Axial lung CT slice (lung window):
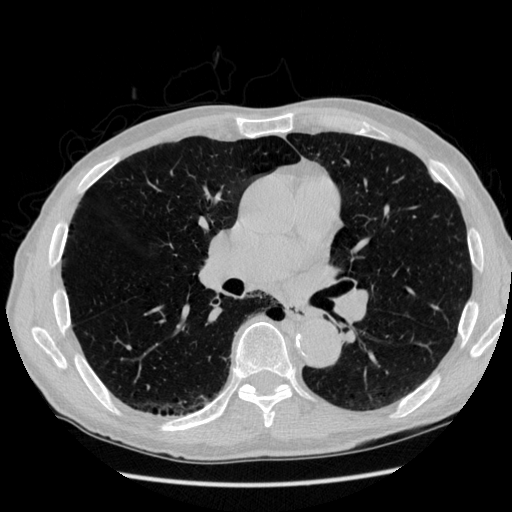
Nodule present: no